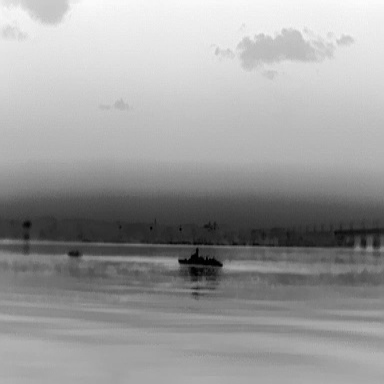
There is a warship in the infrared image.